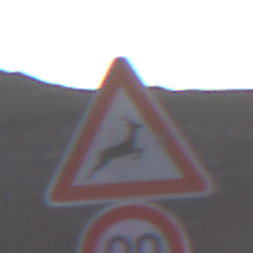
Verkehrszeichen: WildwechselLinks
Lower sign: Geschwindigkeit90
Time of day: Dusk
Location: Outdoor (Nature)
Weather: Clear
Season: NotSpecified
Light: Natural